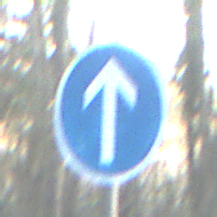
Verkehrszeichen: VorgeschriebeneFahrtrichtungGeradeaus
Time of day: SunriseSunset
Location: Outdoor (Nature)
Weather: Clear
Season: Winter
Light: Natural